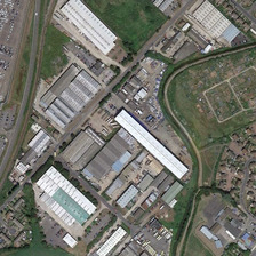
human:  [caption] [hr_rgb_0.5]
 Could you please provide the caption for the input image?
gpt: Industrial parks on the street are neatly arranged.

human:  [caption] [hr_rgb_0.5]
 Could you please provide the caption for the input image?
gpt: Many buildings with several large parking lots and some green trees are in the industrial area.

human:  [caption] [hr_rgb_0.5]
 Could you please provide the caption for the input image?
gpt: many fields near the industrial area near the road .

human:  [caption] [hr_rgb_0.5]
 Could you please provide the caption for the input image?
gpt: There are many buildings with several large parking lots and some green trees in the industrial area.

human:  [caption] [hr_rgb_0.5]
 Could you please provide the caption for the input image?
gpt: The industrial houses on the street are in good order.